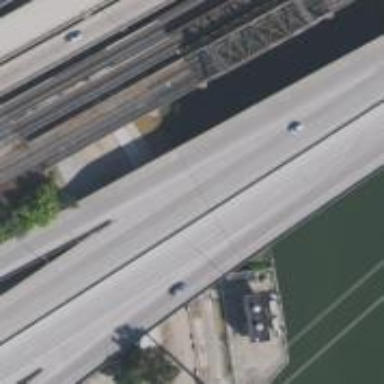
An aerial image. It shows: Secondary link road crossing over bridge.